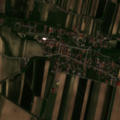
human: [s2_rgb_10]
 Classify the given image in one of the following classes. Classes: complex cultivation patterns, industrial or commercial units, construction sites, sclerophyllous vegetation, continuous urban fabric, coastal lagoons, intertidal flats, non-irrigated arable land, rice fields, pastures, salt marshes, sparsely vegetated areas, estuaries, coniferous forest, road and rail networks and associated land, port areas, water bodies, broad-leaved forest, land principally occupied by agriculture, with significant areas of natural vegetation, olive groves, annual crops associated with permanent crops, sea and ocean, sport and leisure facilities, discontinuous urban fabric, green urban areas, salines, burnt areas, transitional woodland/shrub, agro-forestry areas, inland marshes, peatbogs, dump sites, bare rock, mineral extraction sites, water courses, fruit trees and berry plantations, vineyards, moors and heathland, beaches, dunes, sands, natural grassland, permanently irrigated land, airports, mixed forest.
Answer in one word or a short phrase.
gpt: discontinuous urban fabric, non-irrigated arable land, vineyards